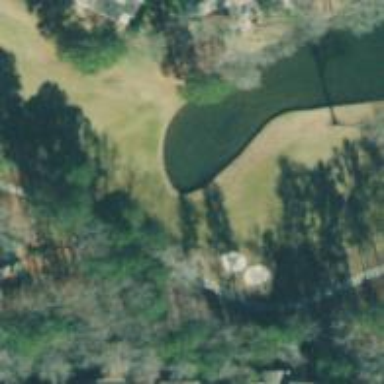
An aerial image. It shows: Golf fairway surrounded by grass.